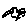
Label: bird